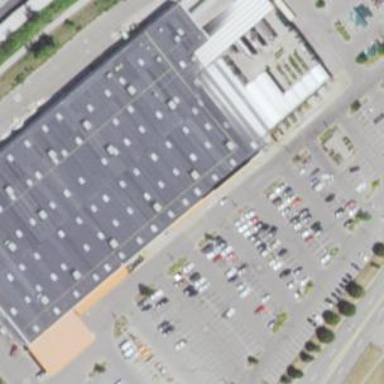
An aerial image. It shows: Retail area.